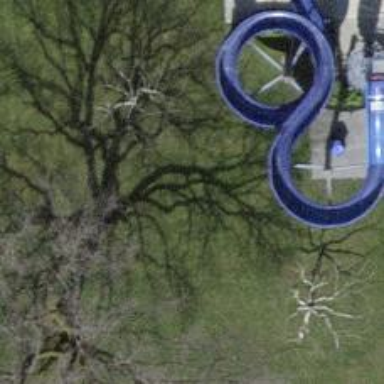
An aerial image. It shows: Water park.